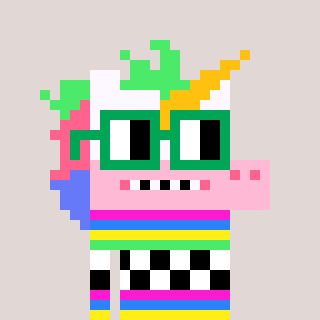
a pixel art character with square green glasses, a unicorn-shaped head and a gold-colored body on a warm background